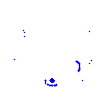
Particle: pion